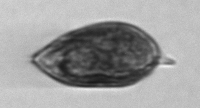
Label: Prorocentrum_micans